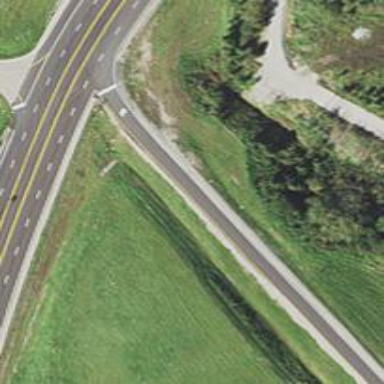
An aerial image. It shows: Motorroad with trunk link.